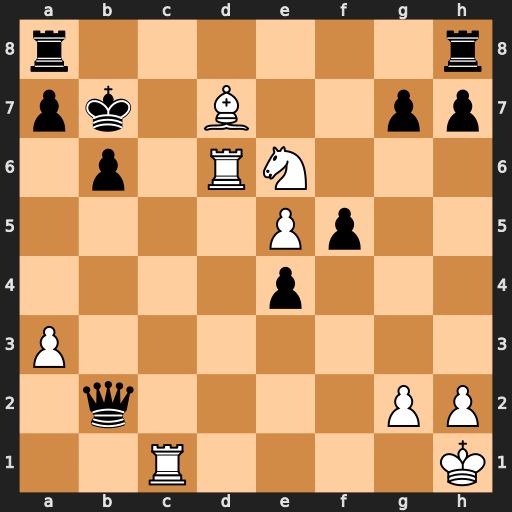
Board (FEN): r6r/pk1B2pp/1p1RN3/4Pp2/4p3/P7/1q4PP/2R4K
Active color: w
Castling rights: -
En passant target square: -
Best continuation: Bc6+ Ka6 Nc7+ Ka5 Rd5+ b5 Rxb5+ Qxb5 Bxb5